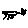
Label: cat